Question: I am trying to write an AIDL file required for my service. It looks like below:
// --------------------------------------- ISomeIface.aidl
'''
package com.vinay.mm.aidl;
import android.net.NetworkInfo;
interface ISomeIface
{
int someFunction( int arg0, int arg1);
}
'''
It is ok without import android.net.NetworkInfo; in aidl file. The error i am getting is
So I copied the NewtorkInfo file in my project (had to fix some errors), as shown

and then changed the import android.net.NetworkInfo; to import com.vinay.mm.net.NetworkInfo;
as shown below.
'''
package com.vinay.mm.aidl;
import com.vinay.mm.net.NetworkInfo;
interface ISomeIface
{
int someFunction( int arg0, int arg1);
}
'''
Now it works without any problem. Can you please suggest me What am I doing wrong?
Thanks.
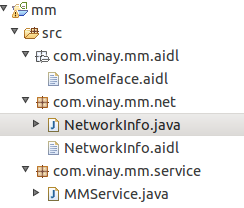
Answer: All the files appearing in aidl imports should be same in package and should be parcelable in both ends, this is small point to note while dealing with aidl else you end up with error.
Thats why for first it didnt work, but when you moved it to same package it worked.